Current action and preconditions to check: trajectory_clear

Your task: For each precondition in the list above, predict whether it will hold at this action.

Consider the current scene as observed from the mobile robot's camera, and analyze the predicted future states of all dynamic agents (e.g., people, animals, vehicles, or any moving entities) within the NEXT SECOND.

IMPORTANT: Only answer "very likely" if you are absolutely certain—based on strong, clear evidence—that a dynamic agent will violate the precondition in the predicted future state. Do NOT answer "very likely" for unlikely, ambiguous, or low-probability risks.

Ask yourself for each precondition: Is there a high probability, with clear and convincing evidence, that the predicted future states of any dynamic agent will interfere with the predicted future state of the currently executing action within the NEXT SECOND, causing that precondition to fail?

Assess the risk level based on these predictions. Use "likely" or "very likely" if motions create a clear risk of interference.

Use "neutral" or "improbable" if agents are nearby but their predicted paths are clearly diverging or non-conflicting.

Failure Risk Categories: "very improbable", "improbable", "neutral", "likely", "very likely"

Answer Format: Output ONLY the probability_of_failure value from these categories: "very improbable", "improbable", "neutral", "likely", "very likely"

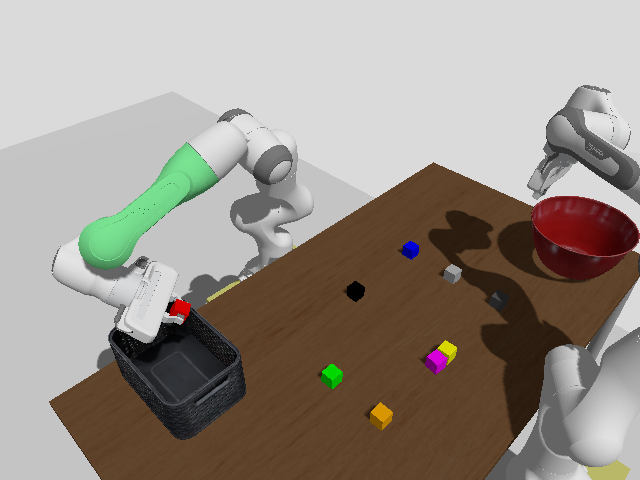

Answer: very improbable